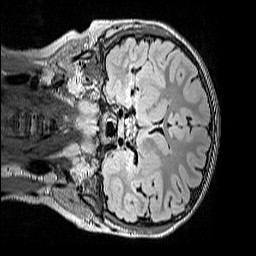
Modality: FLAIR
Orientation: coronal
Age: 11
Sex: female
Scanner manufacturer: siemens
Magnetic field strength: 3 T
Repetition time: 5 s
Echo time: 0.388 s